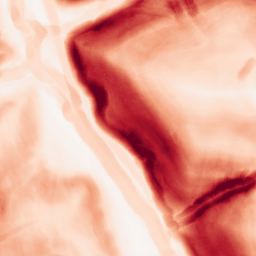
Category: morphological
Decomposition family: morphological_gradient
Decomposition parameters: size: 7
shape: disk
Upsampling method: lanczos
Upsampling parameters: scale: 8
Upsampling scale: 8